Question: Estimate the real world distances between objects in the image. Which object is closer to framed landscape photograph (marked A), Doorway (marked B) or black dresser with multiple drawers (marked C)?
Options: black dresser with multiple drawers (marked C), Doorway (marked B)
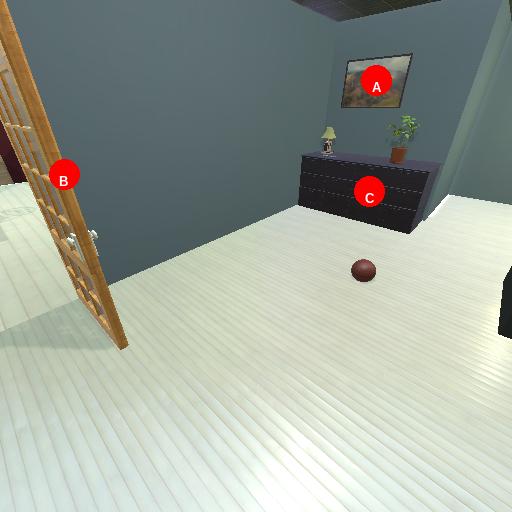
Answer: black dresser with multiple drawers (marked C)